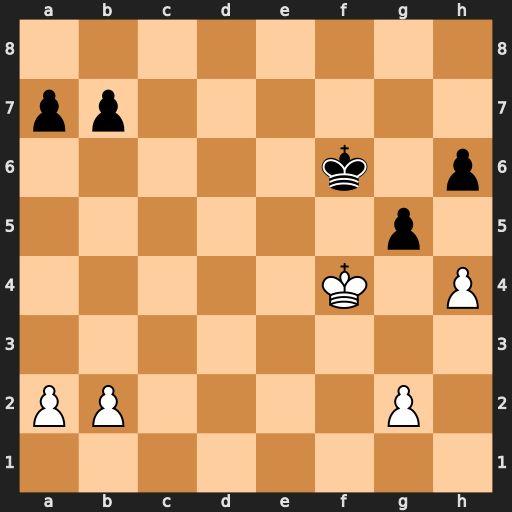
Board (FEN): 8/pp6/5k1p/6p1/5K1P/8/PP4P1/8
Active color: w
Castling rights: -
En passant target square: -
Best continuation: hxg5+ hxg5+ Ke4